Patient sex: M
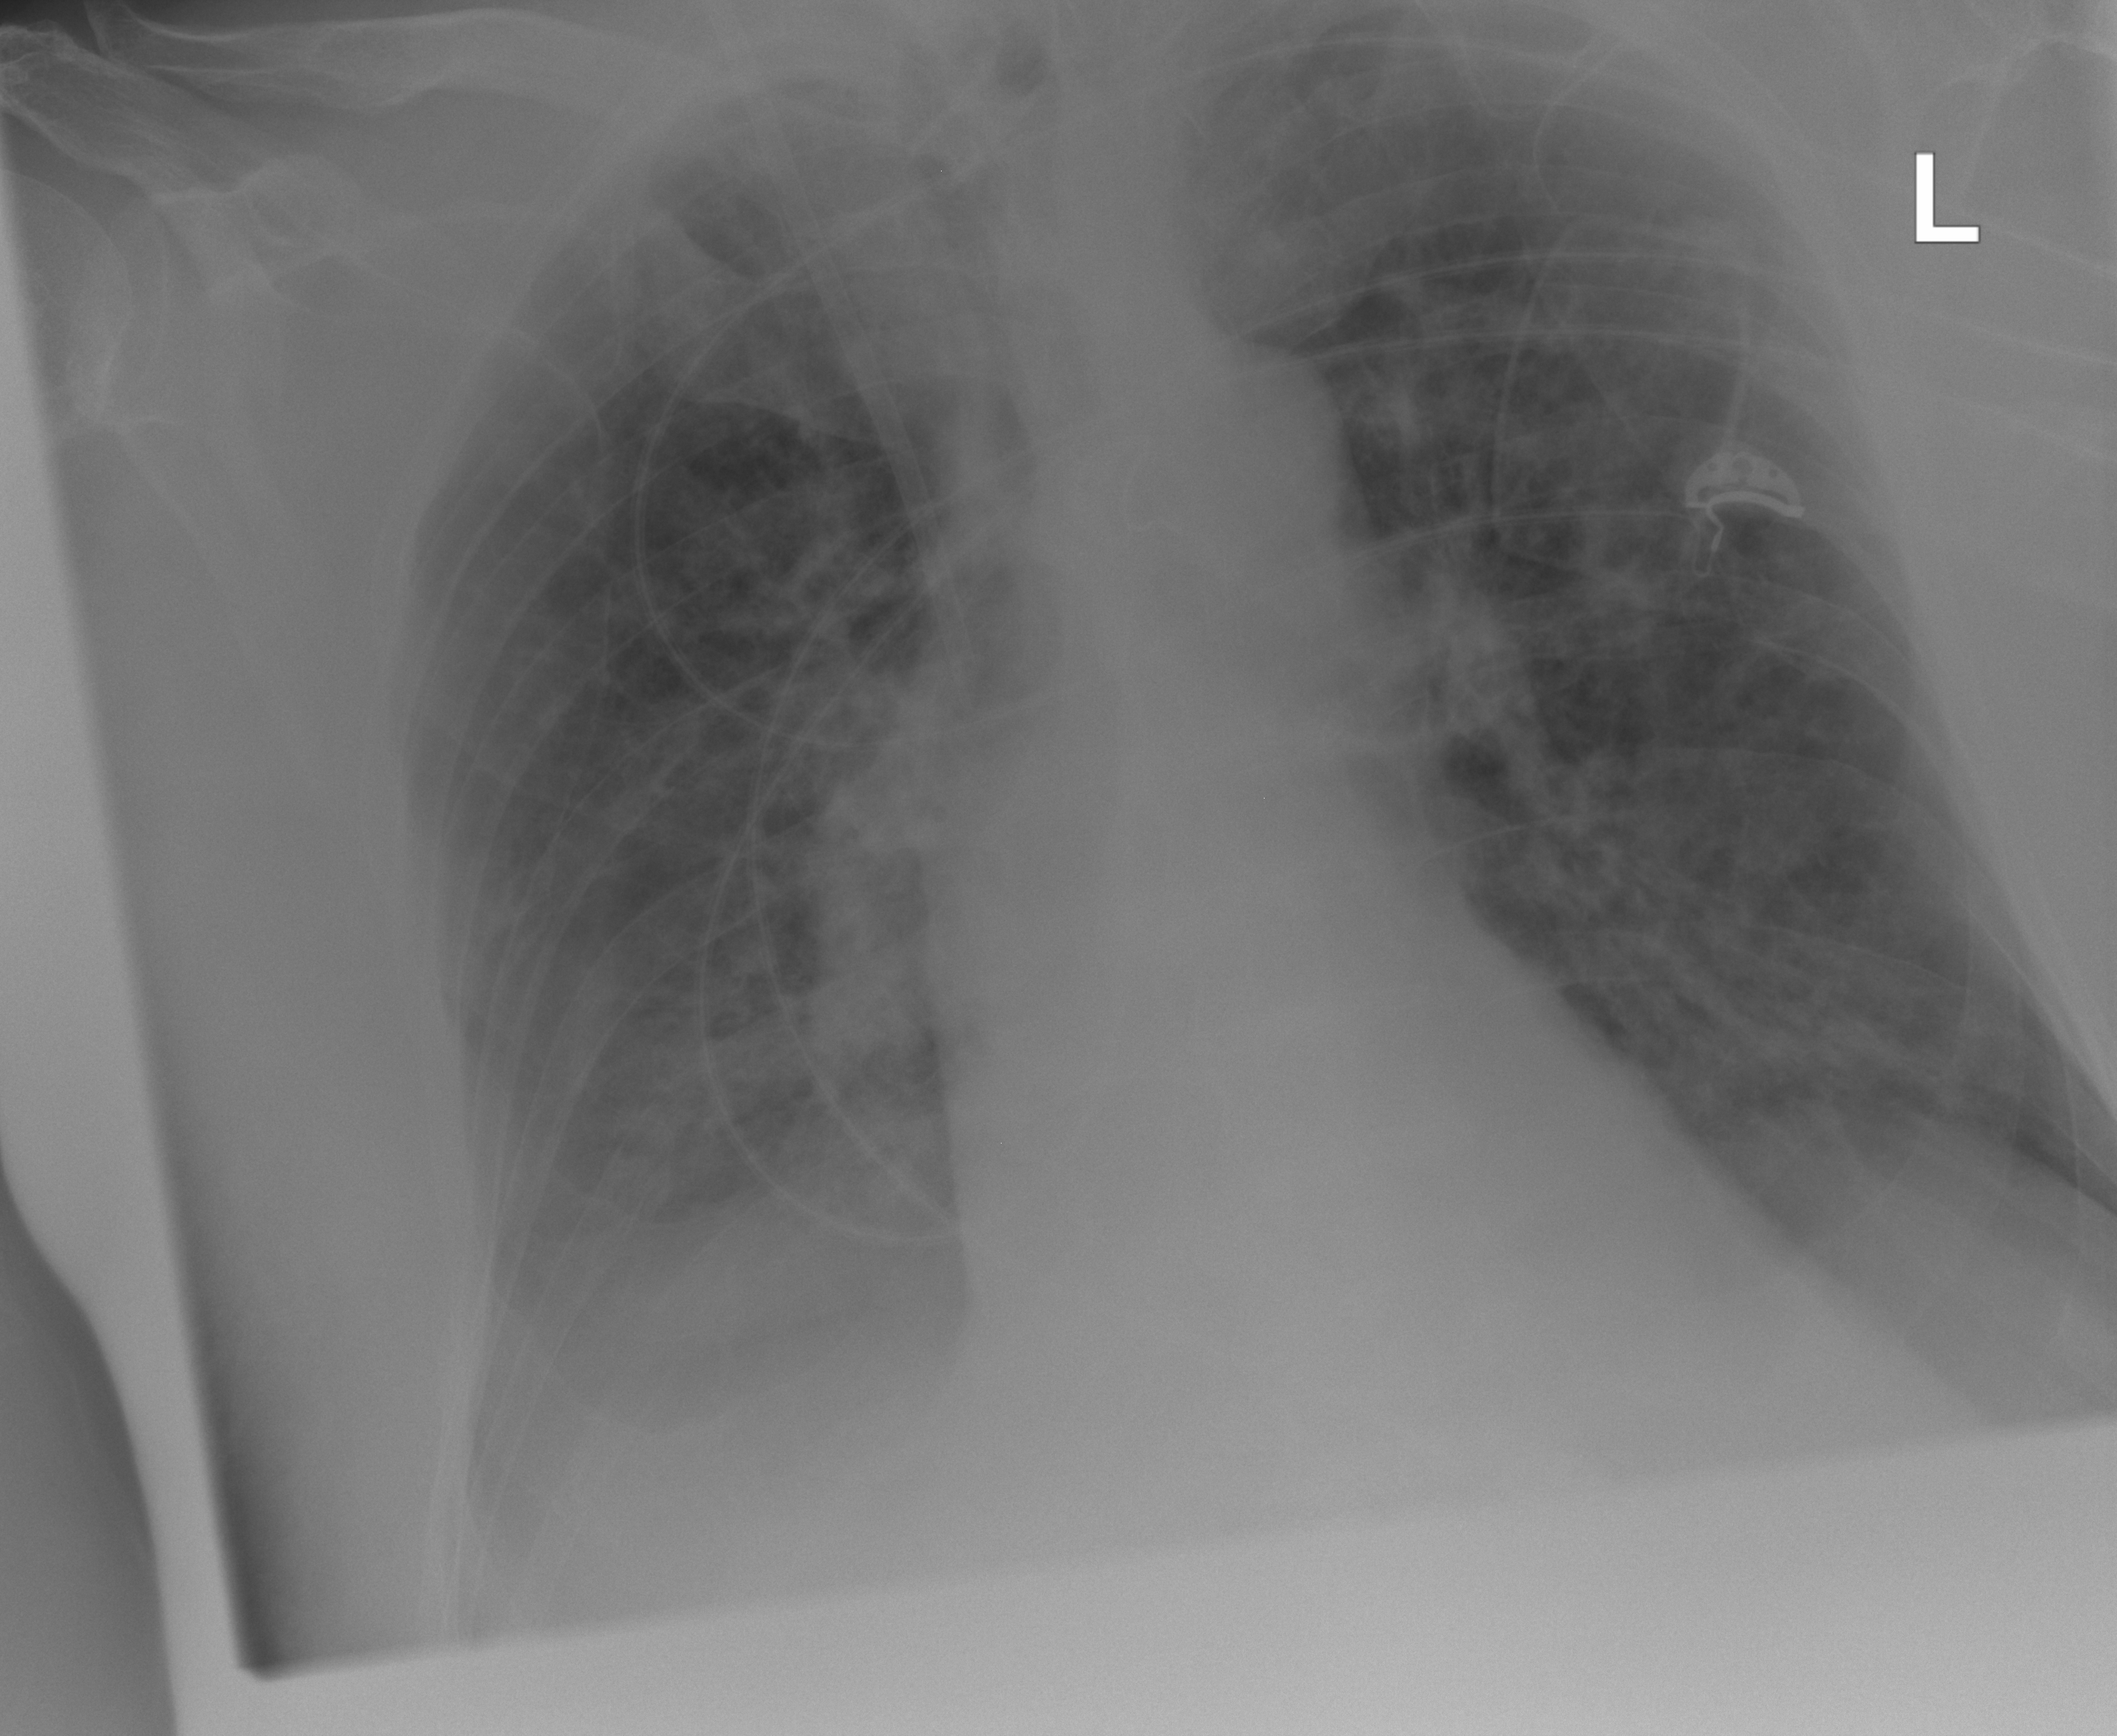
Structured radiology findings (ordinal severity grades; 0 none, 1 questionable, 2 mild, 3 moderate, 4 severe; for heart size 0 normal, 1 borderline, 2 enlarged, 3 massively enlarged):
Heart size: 0
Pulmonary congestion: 2
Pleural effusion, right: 2
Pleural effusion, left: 0
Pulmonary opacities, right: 2
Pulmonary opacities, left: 0
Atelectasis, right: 2
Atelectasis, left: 2